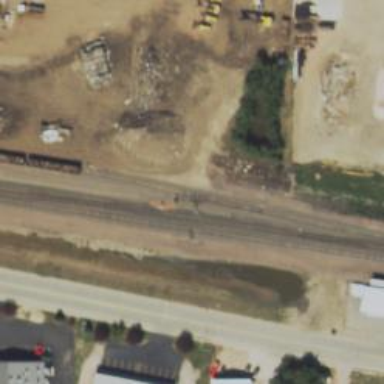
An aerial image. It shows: Railway signal.